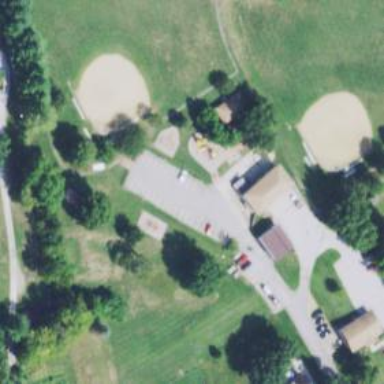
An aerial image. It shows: Asphalt basketball court on pitch.